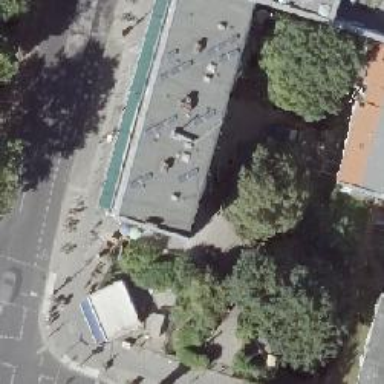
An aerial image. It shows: Cafe.